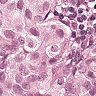
Metastatic tissue present: yes